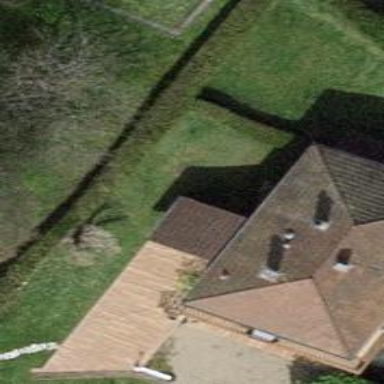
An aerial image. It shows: Detached building.